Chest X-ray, PA view. Patient: 76 years old, sex F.
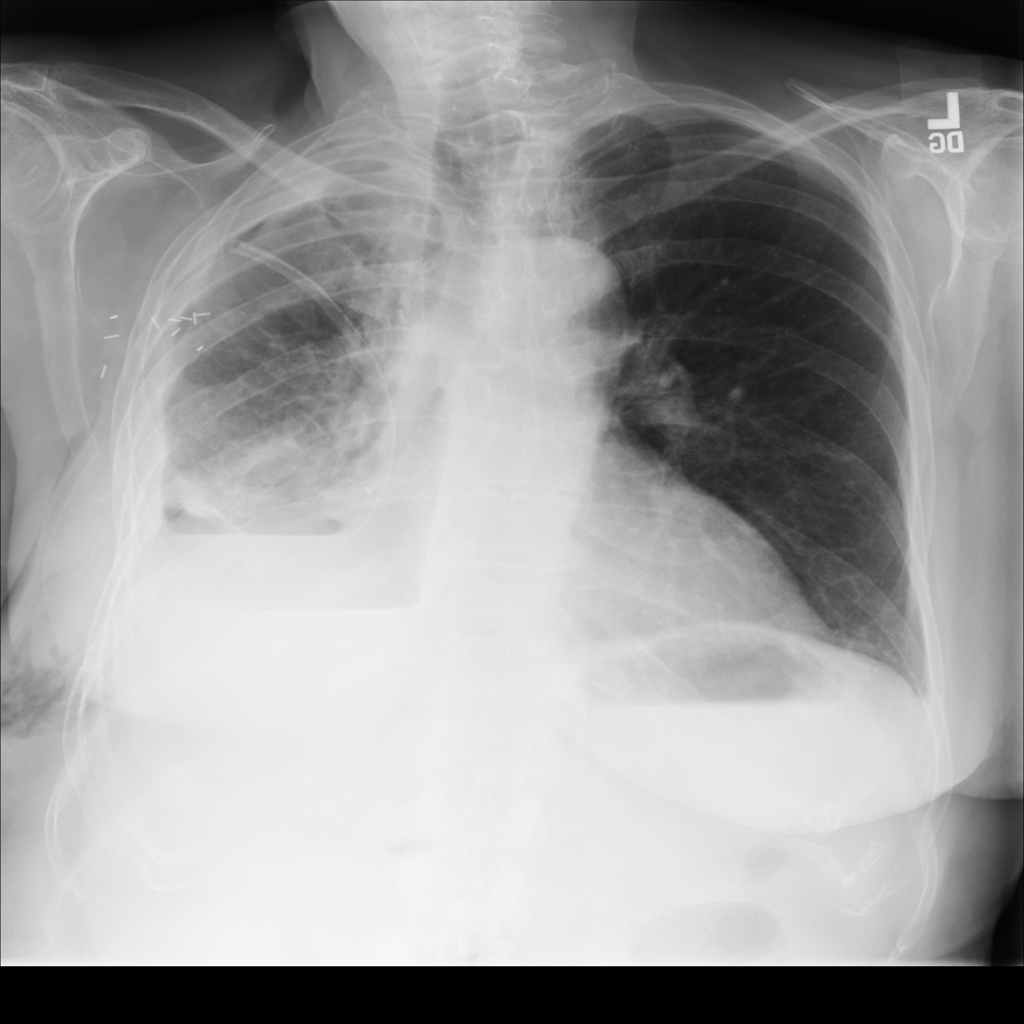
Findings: Emphysema